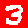
Digit: 3